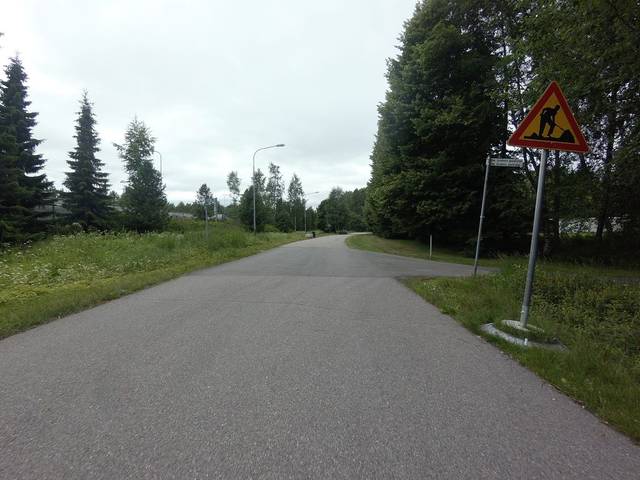
Region: Finland
Coordinates: 60.169, 24.795